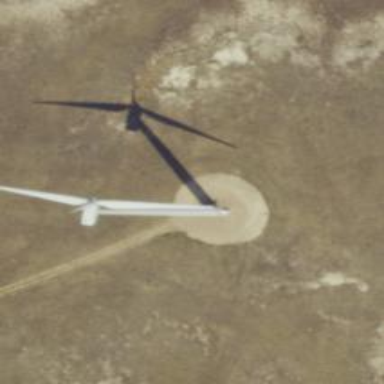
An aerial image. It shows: Wind turbine generating power.